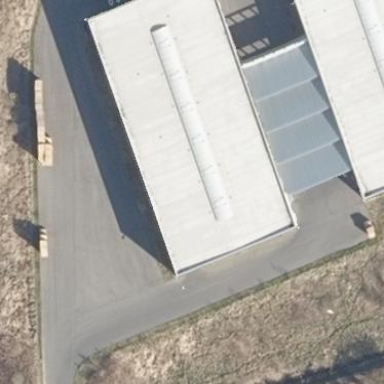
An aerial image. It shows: Industrial building with flat roof.